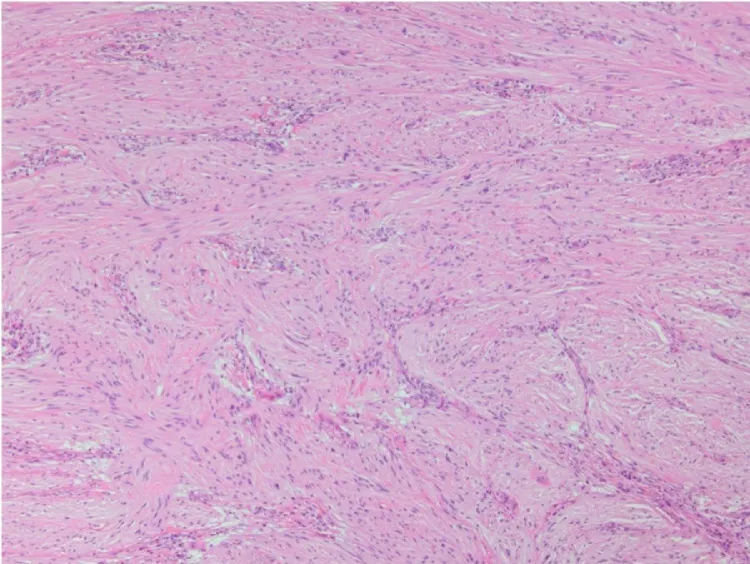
H&E appearance of the tumor. Photomicrographs of the microscopic appearance of the tumors were taken at 100X magnification.
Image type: pathology (h&e)